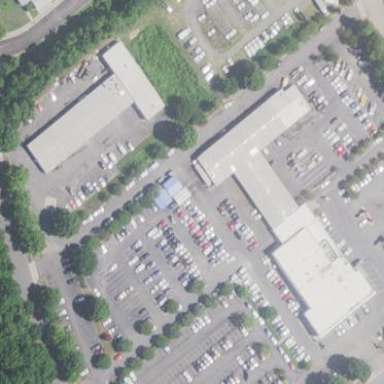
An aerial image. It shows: Retail area.